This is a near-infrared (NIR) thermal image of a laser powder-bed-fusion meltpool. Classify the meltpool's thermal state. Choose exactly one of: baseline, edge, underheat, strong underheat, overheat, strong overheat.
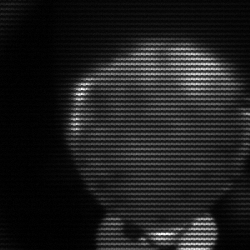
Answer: edge